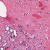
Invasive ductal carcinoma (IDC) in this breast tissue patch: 0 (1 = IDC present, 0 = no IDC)